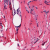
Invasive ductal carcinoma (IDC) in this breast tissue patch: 0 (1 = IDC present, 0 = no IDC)